Question: I want to use static launch Images instead of launch file, so I have created a 'LaunchImage' folder in 'Images.xcassets'. I have also deleted 'LaunchScreen.xib' and made some settings.
But on iOS Simulator, the launch image is still the same as before without the images I have added. How can I deal with this?
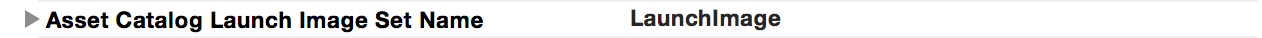
Answer: You just have to let the field 'Launch Screen File' empty. If you let this field fill, it will be used by your project.
Also, if you don't have any launch image sources in your cassettes, you will just have a black screen until you fill them.